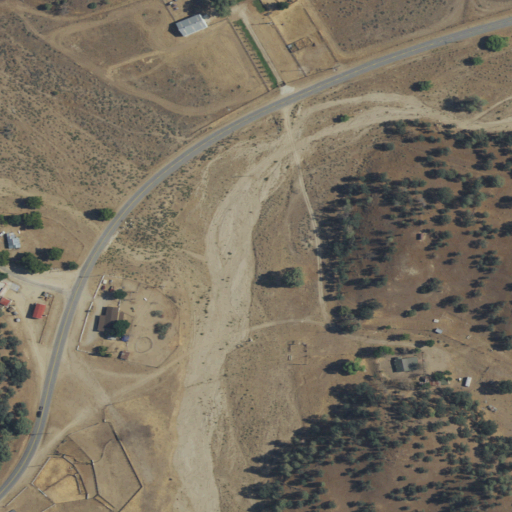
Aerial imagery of valley in California named Sand Canyon containing shrub, grassland, open development, low intensity development, and evergreen forest